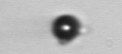
Label: bead